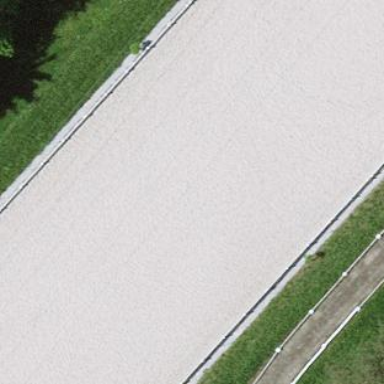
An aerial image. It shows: Equestrian pitch for leisure land sports.